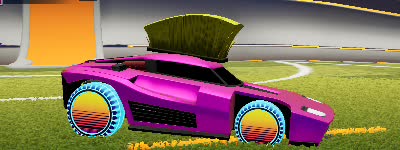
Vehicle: breakout